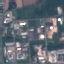
Land use / land cover class: Industrial